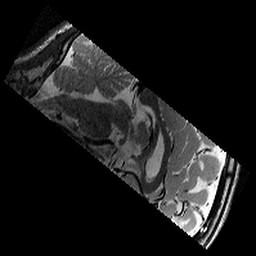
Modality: T2w
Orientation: sagittal
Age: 12
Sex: male
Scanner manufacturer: siemens
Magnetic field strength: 3 T
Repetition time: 9.23 s
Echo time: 0.067 s